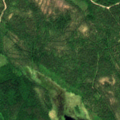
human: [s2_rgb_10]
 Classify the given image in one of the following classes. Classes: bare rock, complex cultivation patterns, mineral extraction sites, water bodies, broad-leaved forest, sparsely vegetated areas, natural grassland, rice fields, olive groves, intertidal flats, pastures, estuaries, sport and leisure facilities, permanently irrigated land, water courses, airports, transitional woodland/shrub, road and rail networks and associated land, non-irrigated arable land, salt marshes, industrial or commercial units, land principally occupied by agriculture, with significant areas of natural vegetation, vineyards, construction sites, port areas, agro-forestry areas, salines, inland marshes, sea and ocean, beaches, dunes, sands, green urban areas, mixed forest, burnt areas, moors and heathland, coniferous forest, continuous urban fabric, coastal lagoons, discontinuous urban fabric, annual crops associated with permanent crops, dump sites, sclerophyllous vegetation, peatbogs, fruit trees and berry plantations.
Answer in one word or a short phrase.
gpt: coniferous forest